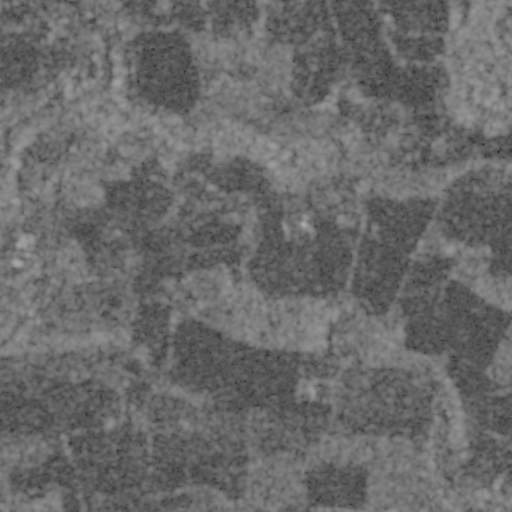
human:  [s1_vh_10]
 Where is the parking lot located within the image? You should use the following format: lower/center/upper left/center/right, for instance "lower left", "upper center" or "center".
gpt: The parking lot is located in the upper left of the image.
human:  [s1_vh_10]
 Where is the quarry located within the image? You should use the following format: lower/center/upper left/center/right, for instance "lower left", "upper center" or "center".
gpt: The quarry is located in the upper left of the image.
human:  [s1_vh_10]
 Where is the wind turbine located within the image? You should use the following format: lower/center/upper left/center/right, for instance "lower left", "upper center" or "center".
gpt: The wind turbine is located in the center of the image.
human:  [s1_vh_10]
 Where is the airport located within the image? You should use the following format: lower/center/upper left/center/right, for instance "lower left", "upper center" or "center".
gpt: There is no airport in the image.

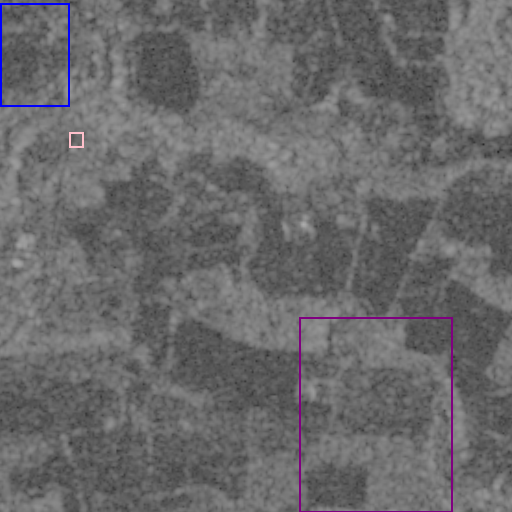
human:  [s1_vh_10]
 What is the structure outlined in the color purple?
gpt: The structure outlined in purple is a crop field.
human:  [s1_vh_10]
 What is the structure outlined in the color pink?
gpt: The structure outlined in pink is a parking lot.
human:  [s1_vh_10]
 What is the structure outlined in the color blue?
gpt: The structure outlined in blue is a quarry.
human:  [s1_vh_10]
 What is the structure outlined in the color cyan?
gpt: There is no cyan outline.